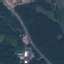
Label: Highway